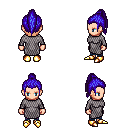
a pixel art fantasy rpg character, female body template, human, light skin, chain mail, magenta pants, blue long topknot hairstyle, gold boots, four views (front, back, left, right), 2x2 character sprite sheet, small pixel art, hard edges, no anti-aliasing